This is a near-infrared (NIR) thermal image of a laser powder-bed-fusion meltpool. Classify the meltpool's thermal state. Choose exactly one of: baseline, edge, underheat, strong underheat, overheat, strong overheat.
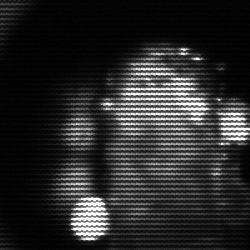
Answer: strong underheat